Interaction volume radius: 5 \u00c5
Interaction volume height: 20 \u00c5
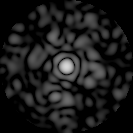
Disorder parameter: 0.892